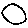
Label: circle